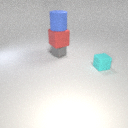
large blue rubber cylinder above small gray metal cube